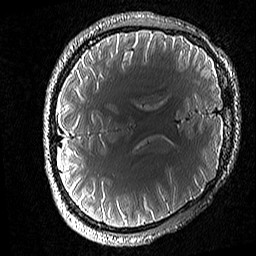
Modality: T2w
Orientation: axial
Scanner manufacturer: siemens
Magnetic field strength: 3 T
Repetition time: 3.2 s
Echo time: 0.428 s